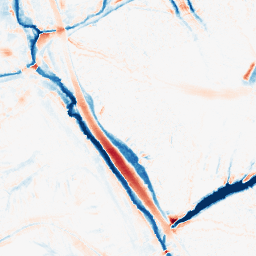
Category: morphological
Decomposition family: morphological
Decomposition parameters: operation: average
size: 10
Upsampling method: bicubic_3x
Upsampling parameters: scale: 3
Upsampling scale: 3